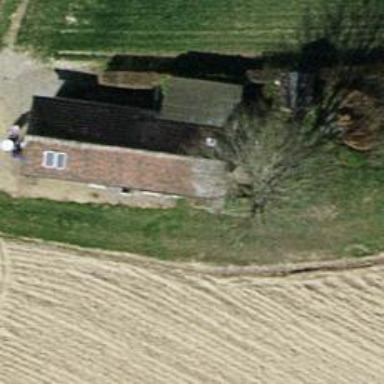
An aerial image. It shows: Hut.